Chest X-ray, AP view. Patient: 66 years old, sex F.
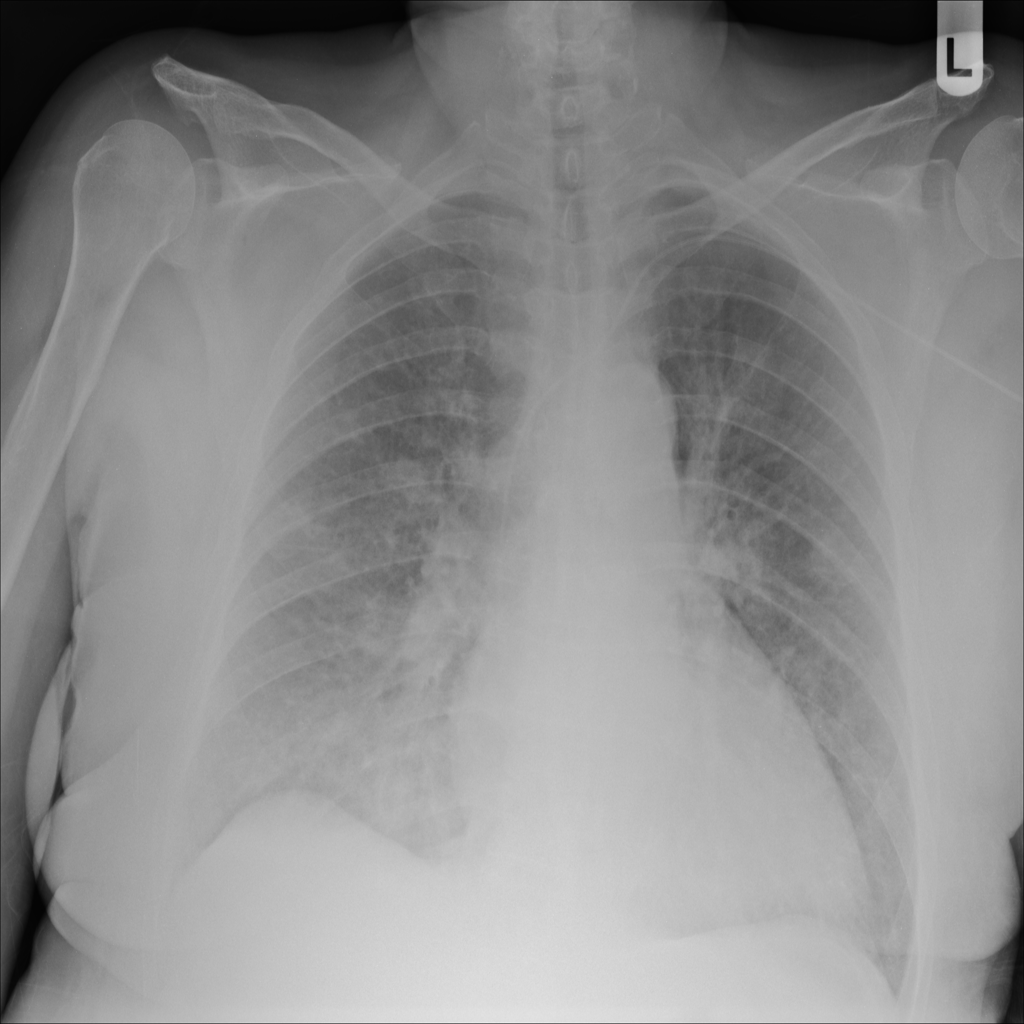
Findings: Cardiomegaly, Effusion